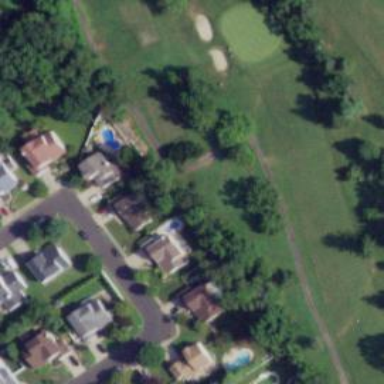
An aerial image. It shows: Path used for both walking and golf.